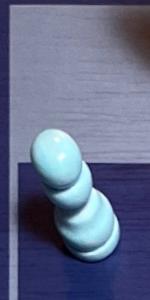
Label: Pawn_White